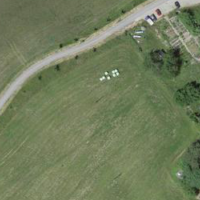
EUNIS habitat code: 52
Species observed at this site:
Papilio machaon